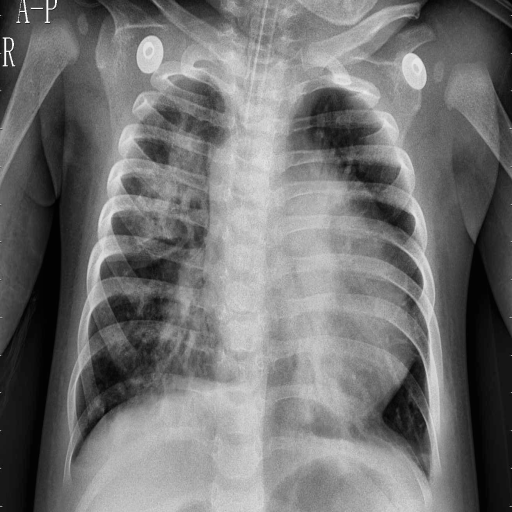
Finding: PNEUMONIA